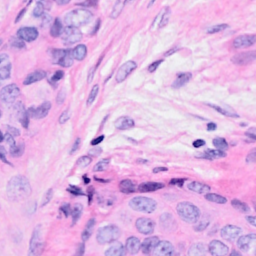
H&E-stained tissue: Breast